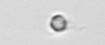
Label: nanoplankton_mix